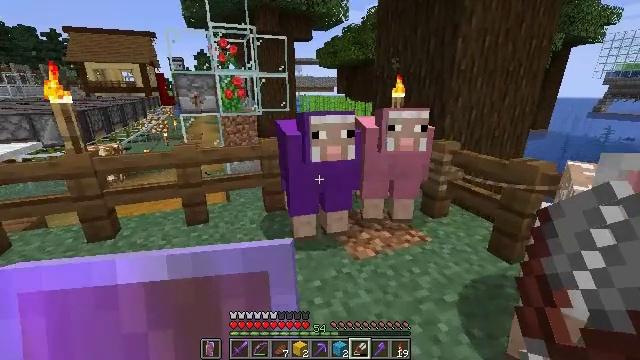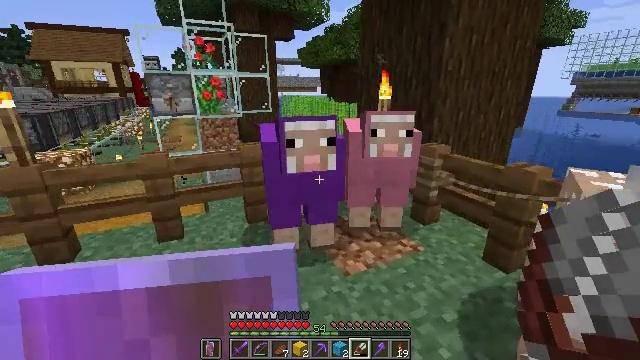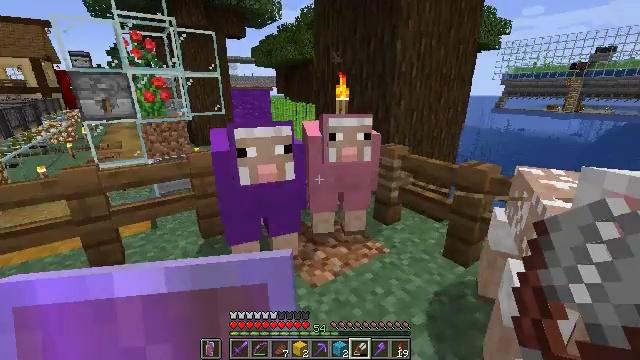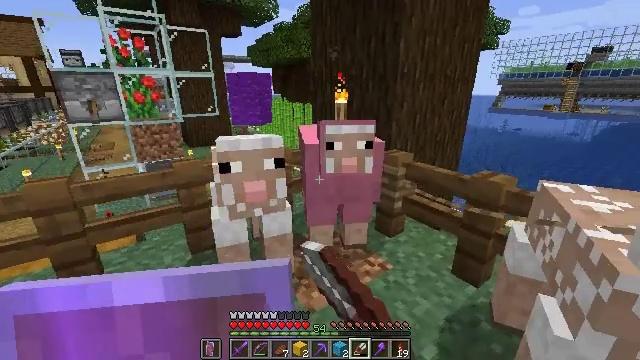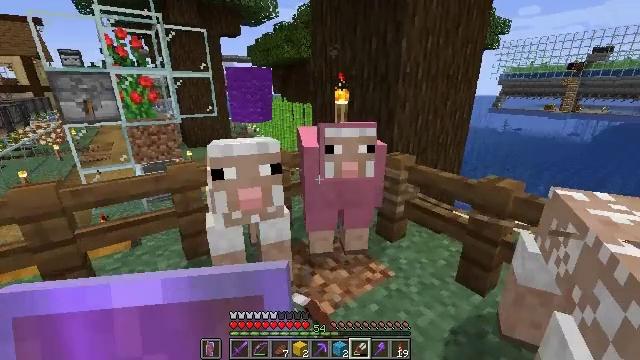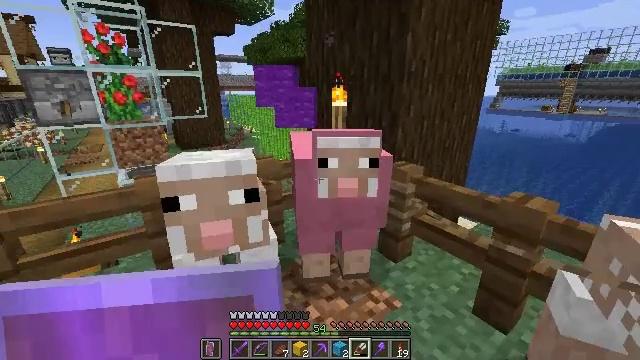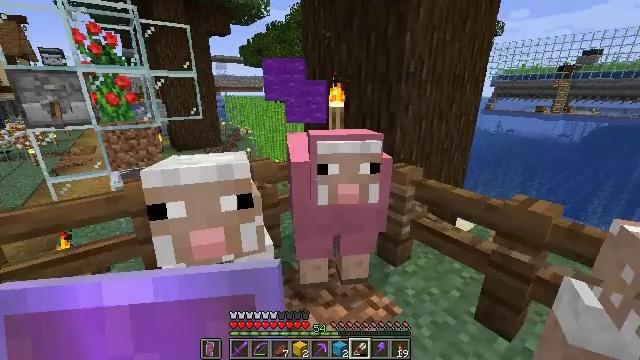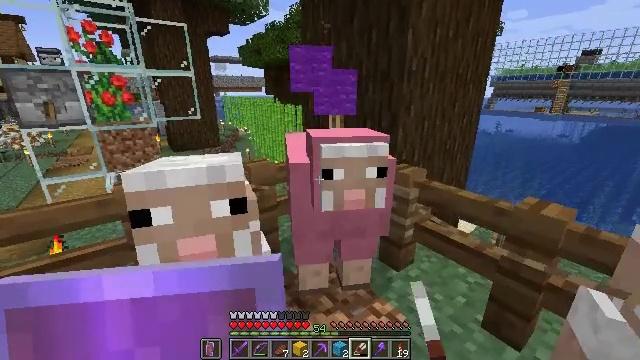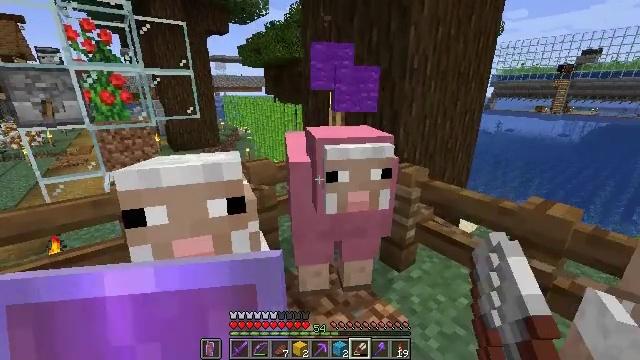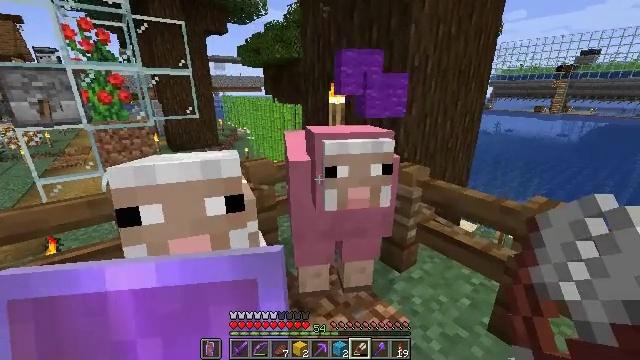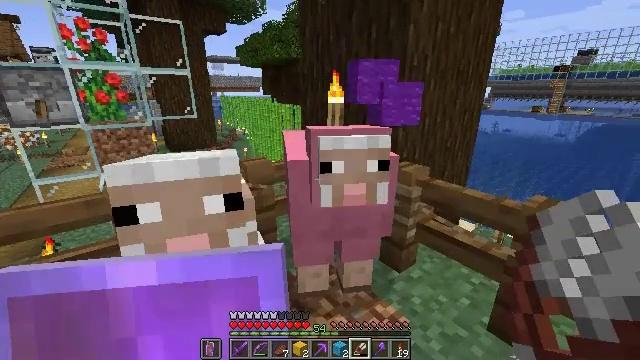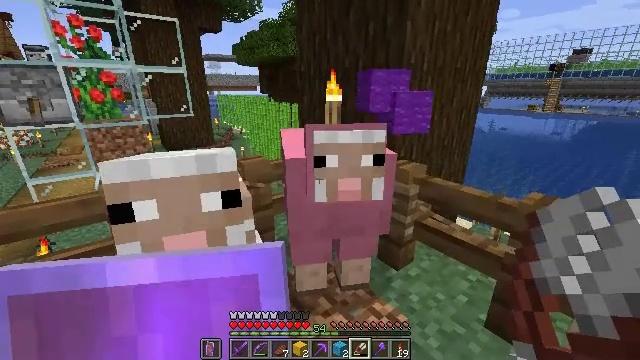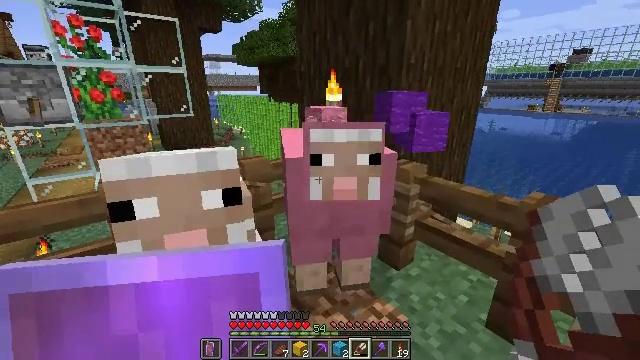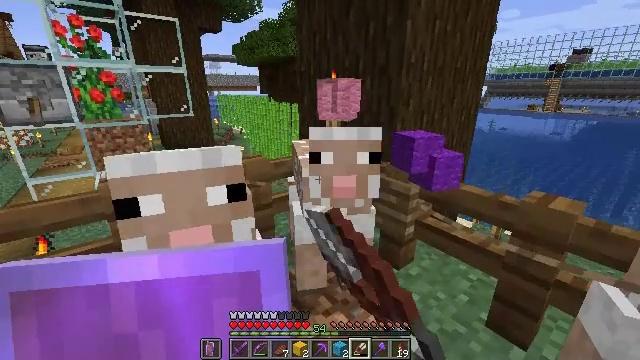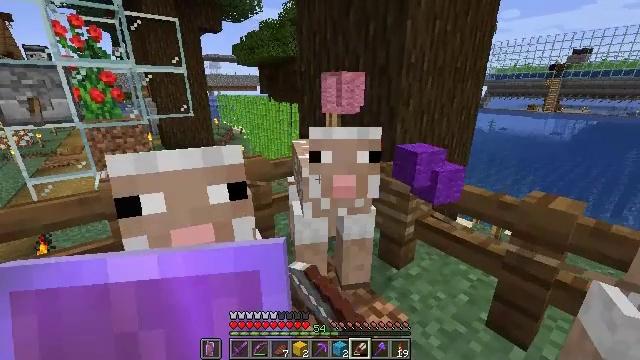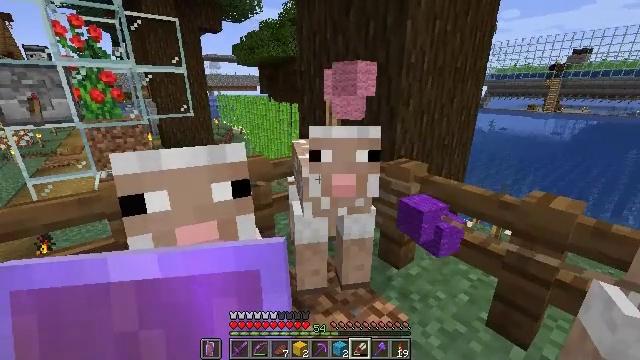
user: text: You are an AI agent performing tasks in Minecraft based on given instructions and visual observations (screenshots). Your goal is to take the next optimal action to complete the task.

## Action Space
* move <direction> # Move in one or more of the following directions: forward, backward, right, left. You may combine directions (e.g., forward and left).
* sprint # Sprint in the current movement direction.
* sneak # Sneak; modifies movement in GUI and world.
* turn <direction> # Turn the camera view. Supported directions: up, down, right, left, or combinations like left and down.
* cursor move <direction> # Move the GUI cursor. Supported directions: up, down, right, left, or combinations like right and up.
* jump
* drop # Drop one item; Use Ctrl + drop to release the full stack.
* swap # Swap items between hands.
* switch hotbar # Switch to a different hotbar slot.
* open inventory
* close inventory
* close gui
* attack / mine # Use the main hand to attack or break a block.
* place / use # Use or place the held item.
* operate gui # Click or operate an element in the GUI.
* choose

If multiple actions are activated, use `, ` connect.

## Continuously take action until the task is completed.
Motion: motion action
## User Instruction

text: Hunt aquatic mobs.
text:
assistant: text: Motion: move forward, turn right
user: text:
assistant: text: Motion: move forward, turn right
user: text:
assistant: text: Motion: move forward
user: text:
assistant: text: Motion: move forward
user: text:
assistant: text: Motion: move forward
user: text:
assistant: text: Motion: no_op
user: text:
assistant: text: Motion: use / place
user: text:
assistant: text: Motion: use / place
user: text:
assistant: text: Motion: use / place
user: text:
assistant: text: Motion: use / place
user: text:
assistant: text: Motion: no_op
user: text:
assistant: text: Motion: no_op
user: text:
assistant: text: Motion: no_op
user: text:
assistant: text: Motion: no_op
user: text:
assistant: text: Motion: no_op
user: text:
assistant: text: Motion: no_op
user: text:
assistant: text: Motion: no_op
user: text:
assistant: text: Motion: turn right
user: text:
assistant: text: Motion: move forward, turn right and down
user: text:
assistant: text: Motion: move forward, turn right and down
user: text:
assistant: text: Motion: move forward, turn right and down
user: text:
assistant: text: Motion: move forward, turn right and down
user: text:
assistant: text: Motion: move forward, turn right and down
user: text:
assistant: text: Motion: move forward, turn right and down
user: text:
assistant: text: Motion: move forward
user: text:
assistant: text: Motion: move forward
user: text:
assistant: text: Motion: move forward
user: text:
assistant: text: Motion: move forward
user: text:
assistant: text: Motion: no_op
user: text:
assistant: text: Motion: no_op